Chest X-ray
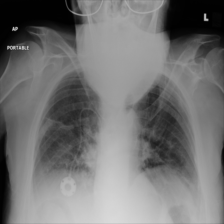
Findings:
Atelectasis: negative
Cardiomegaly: negative
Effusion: positive
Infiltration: negative
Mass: negative
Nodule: negative
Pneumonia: negative
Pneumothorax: negative
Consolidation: negative
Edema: negative
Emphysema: negative
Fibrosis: negative
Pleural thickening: positive
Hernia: negative